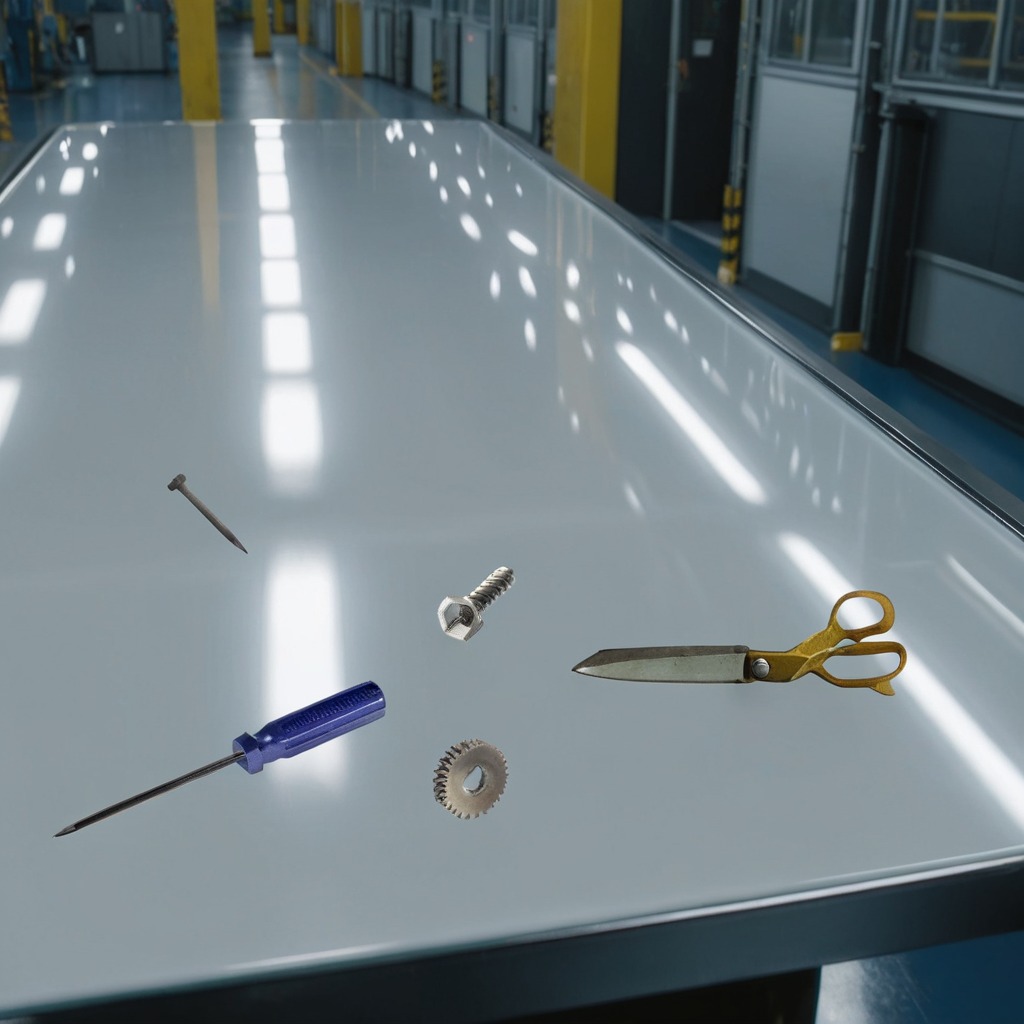
A gear with teeth, a metal screw, a nail, a screwdriver, and a pair of scissors are lying on the table.